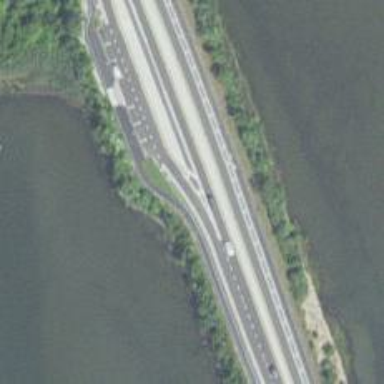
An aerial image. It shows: Asphalt road with secondary link designation.